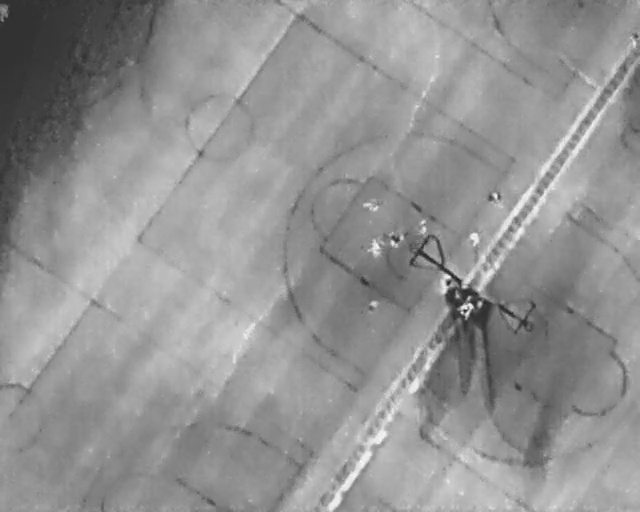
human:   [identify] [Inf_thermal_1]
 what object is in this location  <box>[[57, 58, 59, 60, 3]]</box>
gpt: <ref>1 small person at the center</ref>